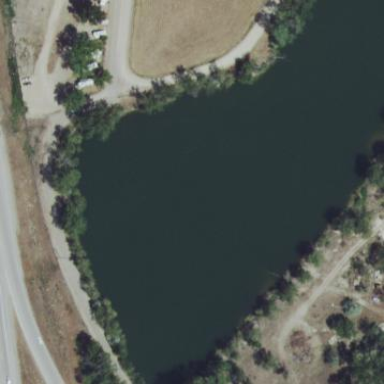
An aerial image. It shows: Pond surrounded by natural water.